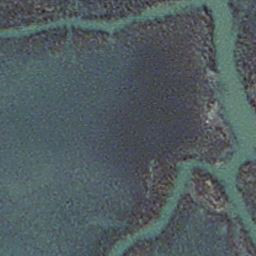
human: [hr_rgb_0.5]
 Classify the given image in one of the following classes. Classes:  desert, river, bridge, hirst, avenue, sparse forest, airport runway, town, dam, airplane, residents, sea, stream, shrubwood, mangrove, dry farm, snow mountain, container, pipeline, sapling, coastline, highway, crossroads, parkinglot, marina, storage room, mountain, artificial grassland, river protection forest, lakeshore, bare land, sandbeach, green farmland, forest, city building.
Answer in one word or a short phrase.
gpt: stream